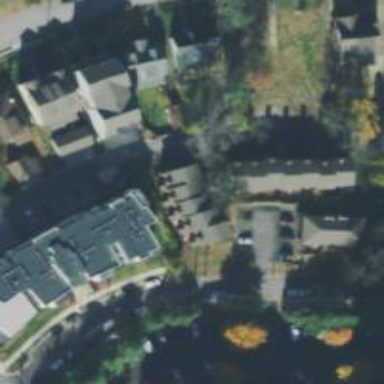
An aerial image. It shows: Alleyway designated as service road.